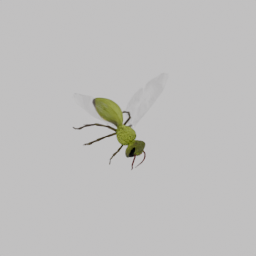
Label: animals